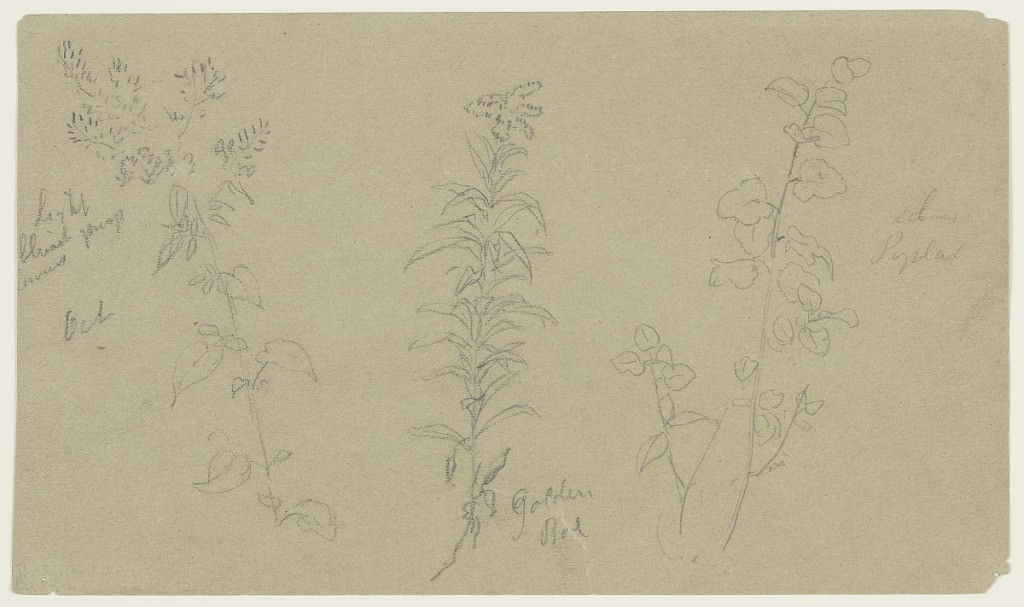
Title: Sketches of Three Plants, Vermont
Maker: Frederic Edwin Church, American, 1826–1900
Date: October 1865
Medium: Graphite on gray-green wove paper
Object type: Drawing
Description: Botanical sketch showing three views of plants in Vermont. At left, a plant with a thin stem and broad leaves is shown; at center, a goldenrod plant is included, with its slender leaves and flowering blossom; and at right, a small silver poplar sapling is sketched in detail.